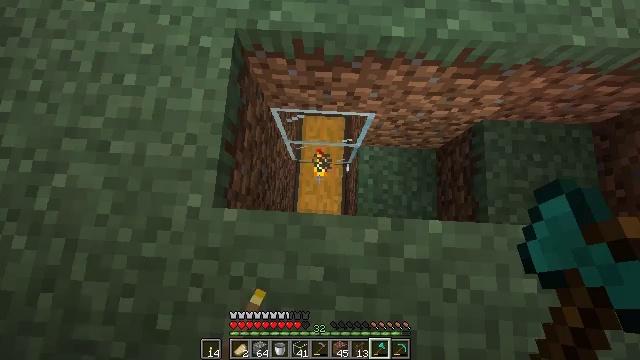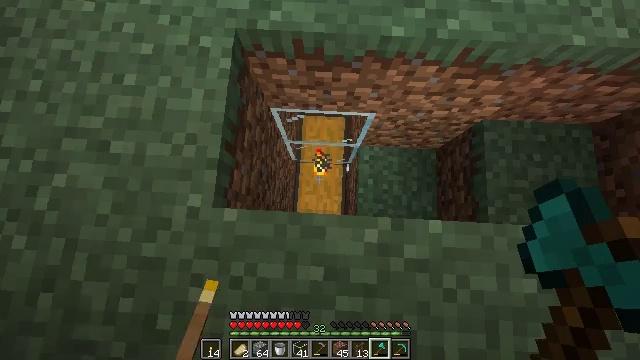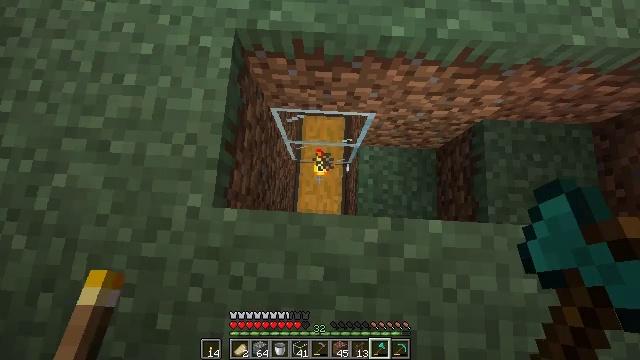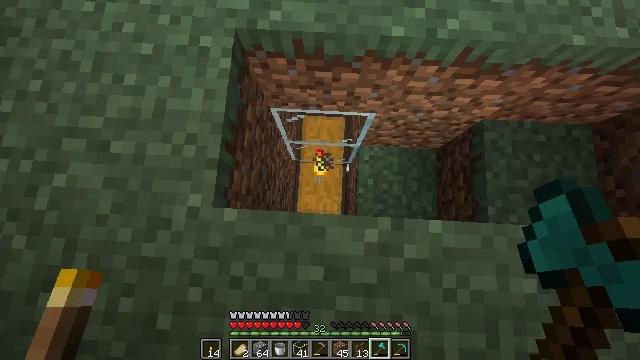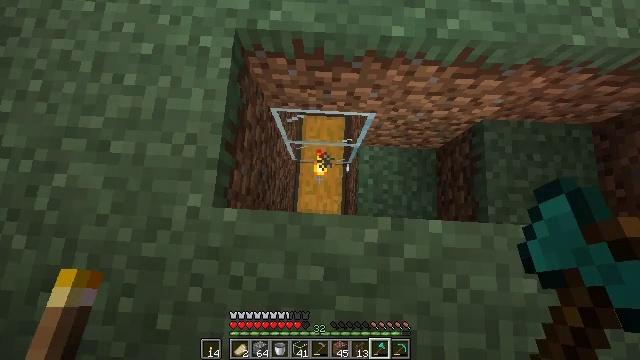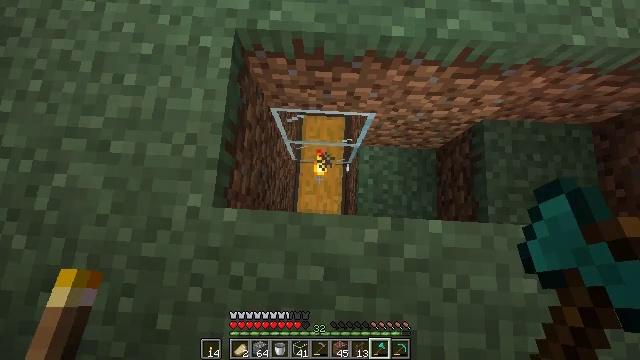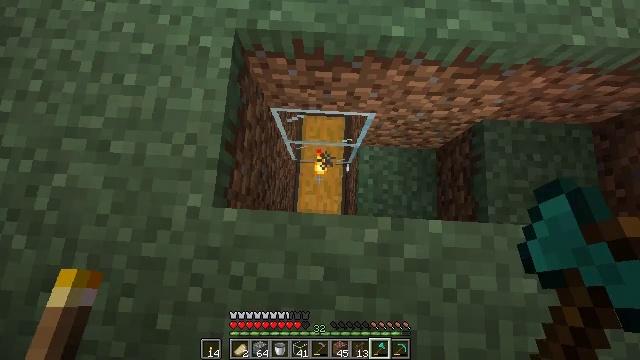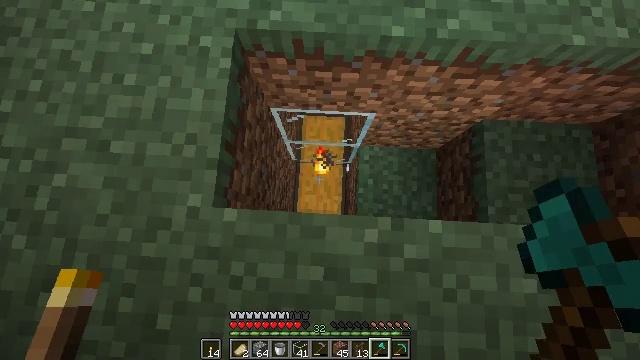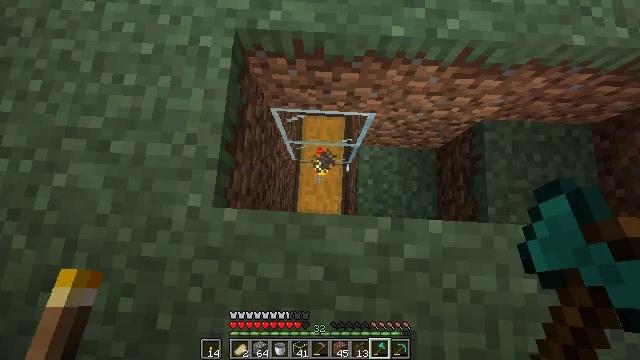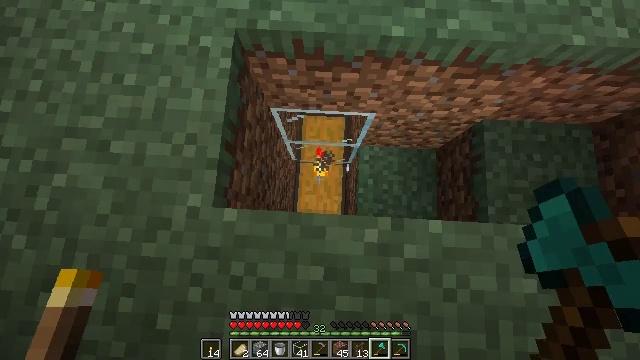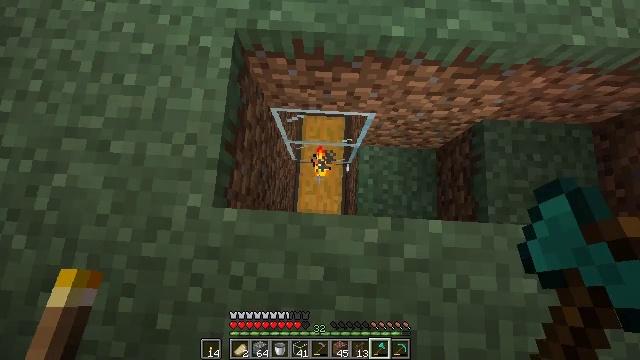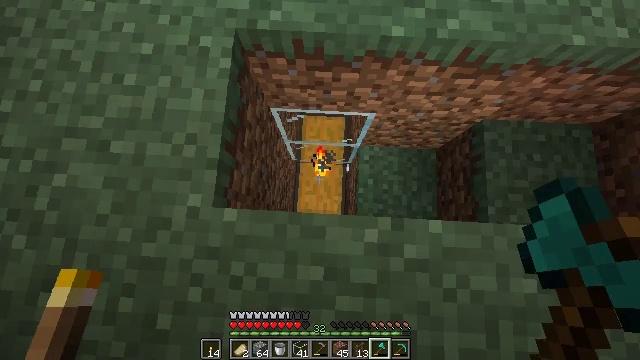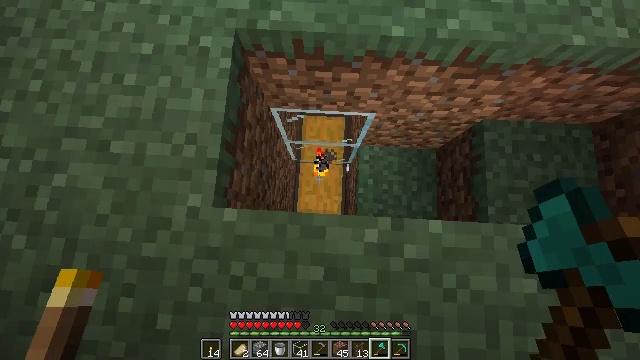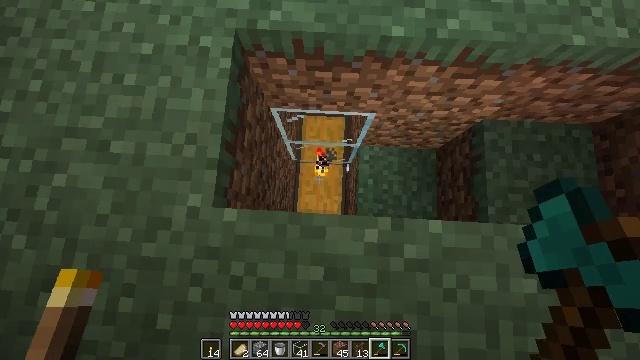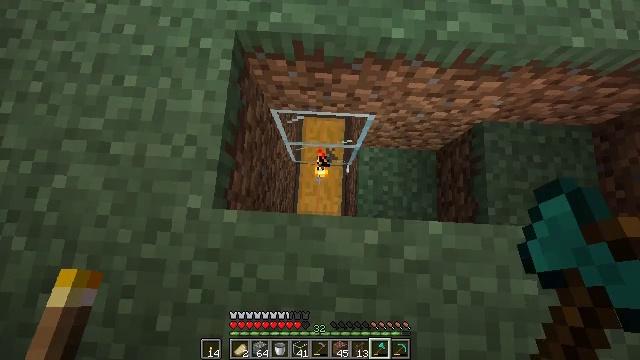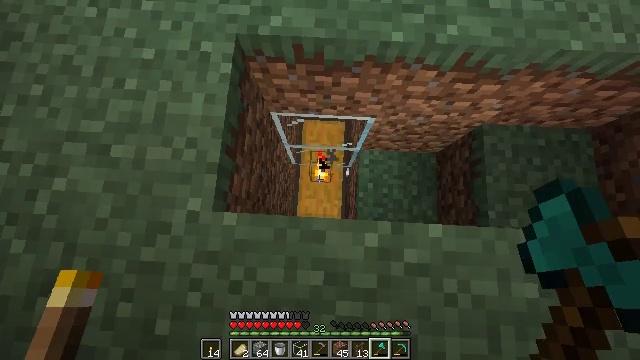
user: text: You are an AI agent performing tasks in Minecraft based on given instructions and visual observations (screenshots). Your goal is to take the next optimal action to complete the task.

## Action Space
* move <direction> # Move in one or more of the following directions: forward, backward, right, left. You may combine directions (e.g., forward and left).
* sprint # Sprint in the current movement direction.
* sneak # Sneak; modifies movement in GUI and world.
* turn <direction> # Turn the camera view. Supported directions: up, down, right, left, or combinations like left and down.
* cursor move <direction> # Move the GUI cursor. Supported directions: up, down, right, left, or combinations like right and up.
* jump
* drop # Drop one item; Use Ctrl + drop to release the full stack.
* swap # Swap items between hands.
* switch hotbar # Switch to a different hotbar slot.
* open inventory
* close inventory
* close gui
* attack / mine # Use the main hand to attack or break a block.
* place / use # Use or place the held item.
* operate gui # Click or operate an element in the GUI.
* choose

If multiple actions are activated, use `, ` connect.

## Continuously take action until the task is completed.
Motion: motion action
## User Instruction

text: Take down the wall torch for reuse.
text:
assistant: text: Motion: sneak
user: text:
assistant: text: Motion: sneak
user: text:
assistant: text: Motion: sneak
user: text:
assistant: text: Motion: sneak
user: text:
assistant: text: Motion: sneak
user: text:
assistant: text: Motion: sneak
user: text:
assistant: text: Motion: sneak
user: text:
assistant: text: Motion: sneak
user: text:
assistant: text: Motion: sneak
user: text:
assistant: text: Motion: sneak
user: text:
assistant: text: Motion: sneak
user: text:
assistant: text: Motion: sneak
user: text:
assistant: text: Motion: sneak
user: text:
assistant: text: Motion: sneak
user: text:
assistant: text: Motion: sneak
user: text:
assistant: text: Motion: sneak
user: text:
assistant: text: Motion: sneak
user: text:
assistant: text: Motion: sneak
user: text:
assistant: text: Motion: sneak, attack / mine
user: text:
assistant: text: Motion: sneak, attack / mine
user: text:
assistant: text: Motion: sneak
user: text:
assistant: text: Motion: sneak
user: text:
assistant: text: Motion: sneak
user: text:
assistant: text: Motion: sneak